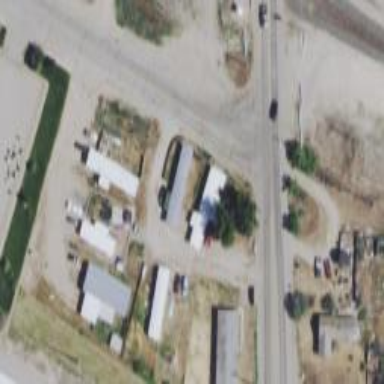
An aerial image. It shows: Residential area known as trailer park.